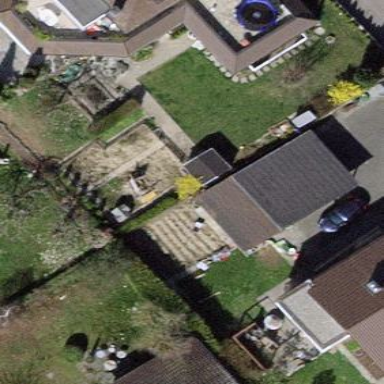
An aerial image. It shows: Garage.